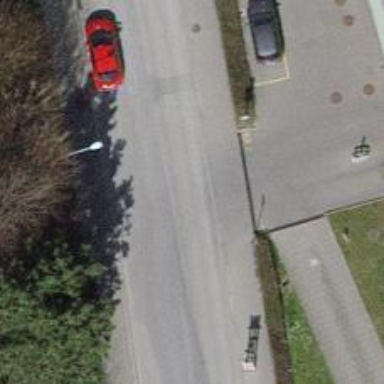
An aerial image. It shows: Residential road with asphalt surface. There are sidewalks on both sides of the road.